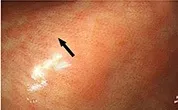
Gastroscopy images of chronic atrophic gastritis in Case 1. Gastric angular incisure.
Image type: endoscopy (gi_endoscopy)